Field crop: maize
Growth stage: 2
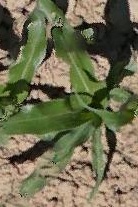
Species: maize